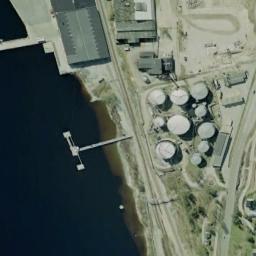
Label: storage_tank